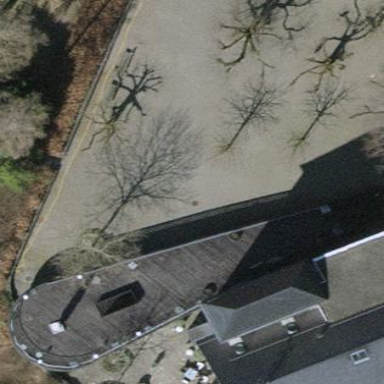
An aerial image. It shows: View of roof of building.